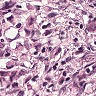
Metastatic tissue present: yes